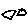
Label: triangle